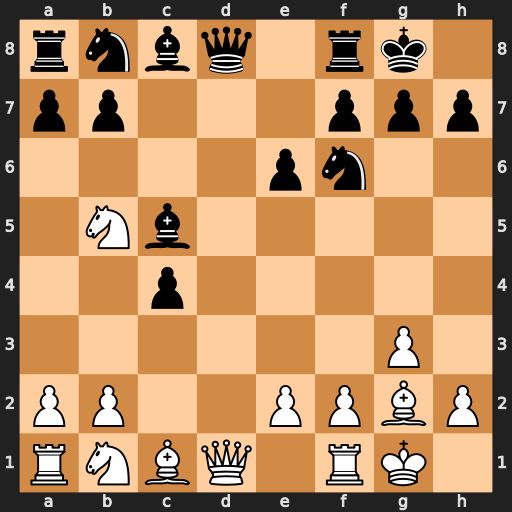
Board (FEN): rnbq1rk1/pp3ppp/4pn2/1Nb5/2p5/6P1/PP2PPBP/RNBQ1RK1
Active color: w
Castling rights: -
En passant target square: -
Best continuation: Qxd8 Rxd8 Nc7